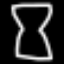
Label: hourglass